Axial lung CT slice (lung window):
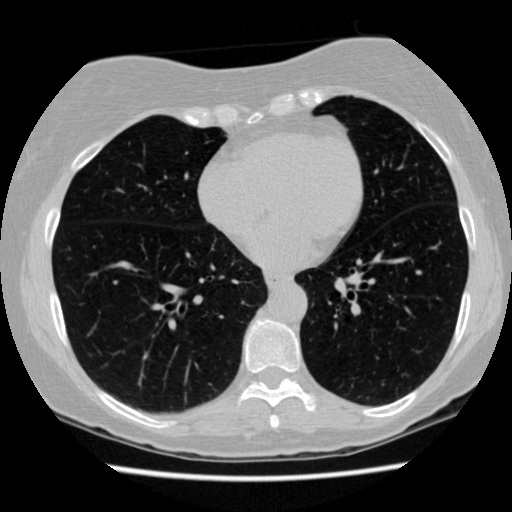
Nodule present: no